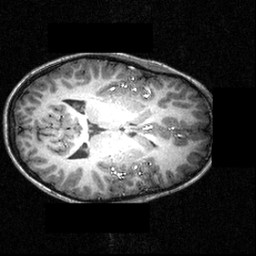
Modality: T1w
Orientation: axial
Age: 12
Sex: male
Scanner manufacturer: siemens
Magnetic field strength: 3.951 T
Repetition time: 1.5 s
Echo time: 0.00335 s